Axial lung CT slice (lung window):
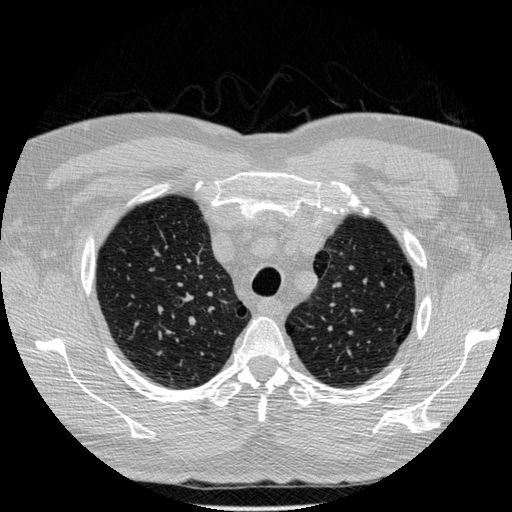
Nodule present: no